Field crop: tomato
Growth stage: 1
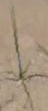
Species: cyperus